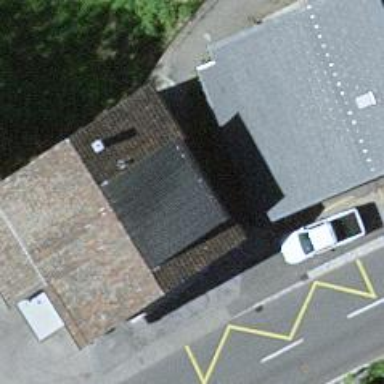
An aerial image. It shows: Post office.